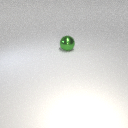
large green metal sphere